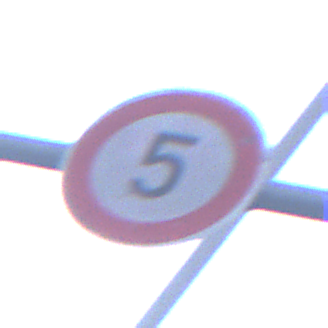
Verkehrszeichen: Geschwindigkeit5
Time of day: SunriseSunset
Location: Outdoor (Urban)
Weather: Clear
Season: NotSpecified
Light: Natural